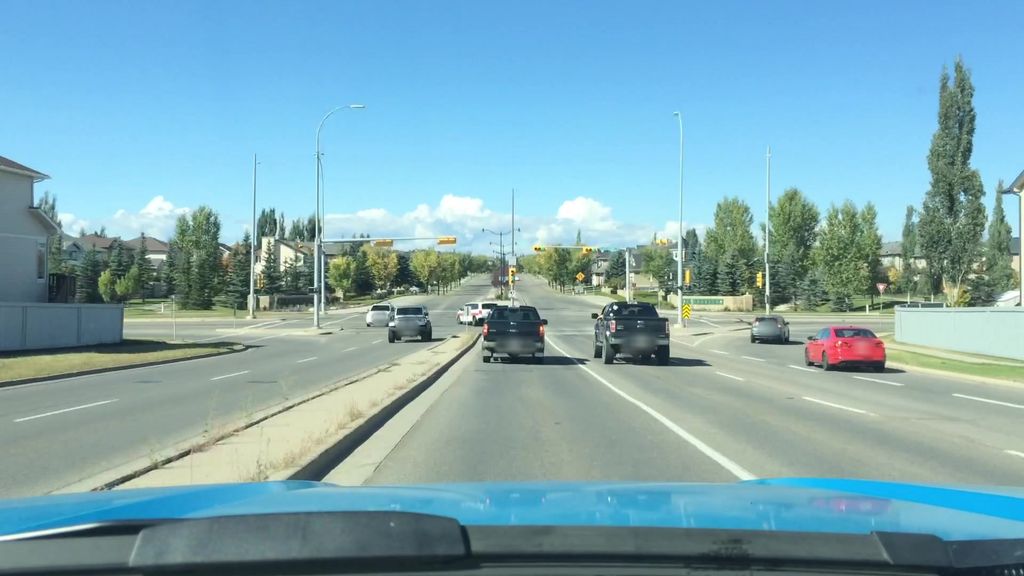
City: calgary